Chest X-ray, PA view. Patient: 60 years old, sex F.
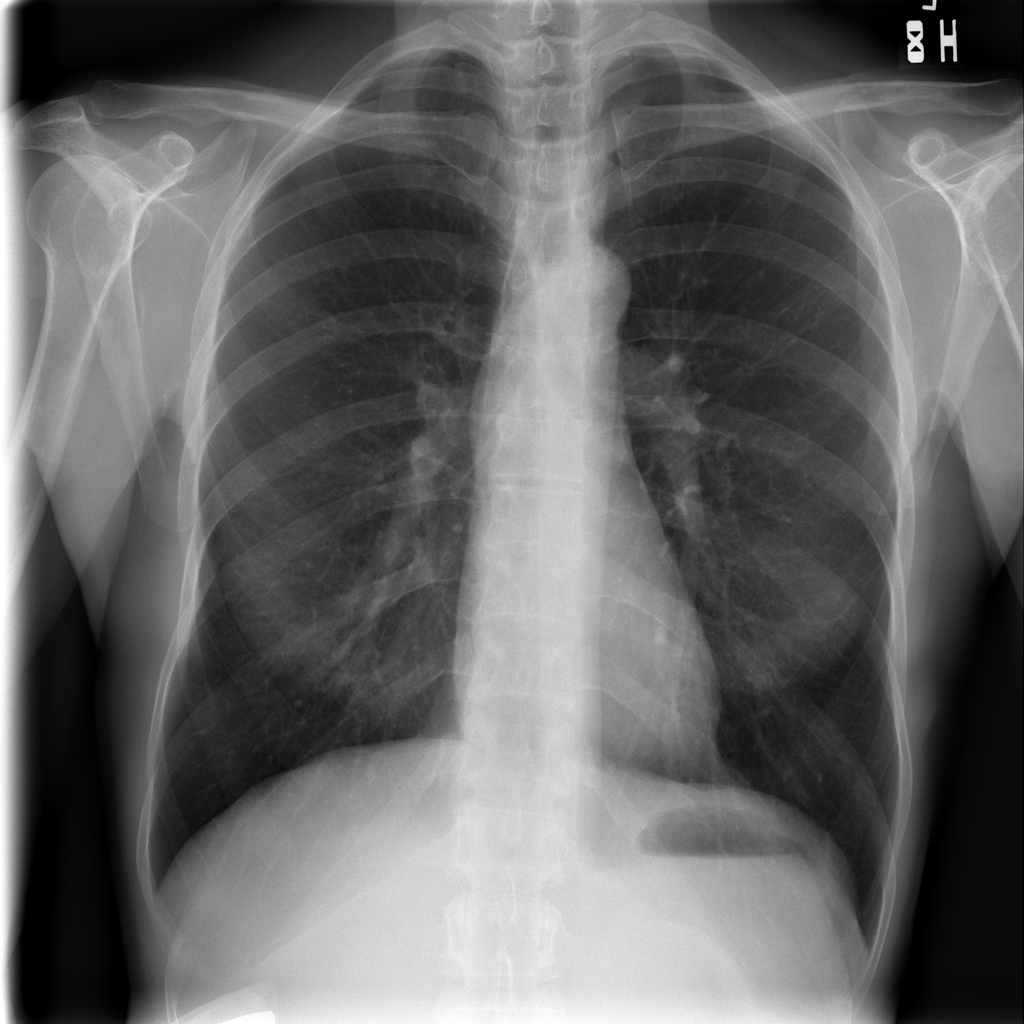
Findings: No Finding